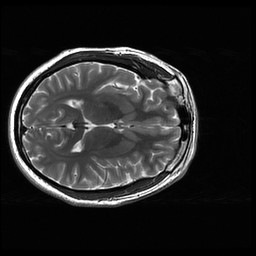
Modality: T2w
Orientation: axial
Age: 26
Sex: male
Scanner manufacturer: ge
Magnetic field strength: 3 T
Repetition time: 5.192 s
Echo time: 0.1003 s